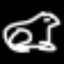
Label: frog